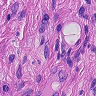
Metastatic tissue present: no